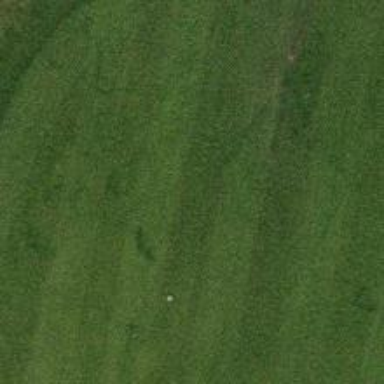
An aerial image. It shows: Golf hole.